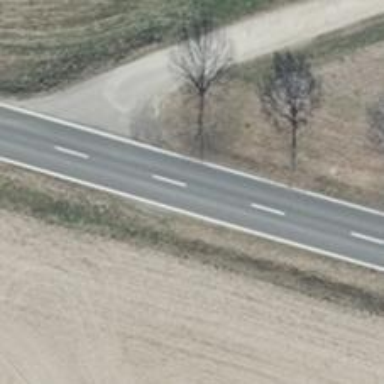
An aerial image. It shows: Asphalt road classified as primary highway.